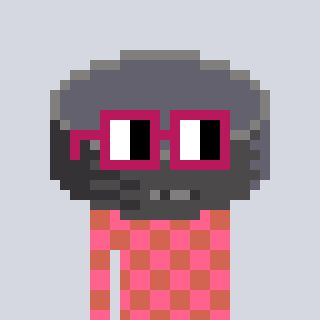
a pixel art character with square dark red glasses, a hockey puck-shaped head and a peachy-colored body on a cool background